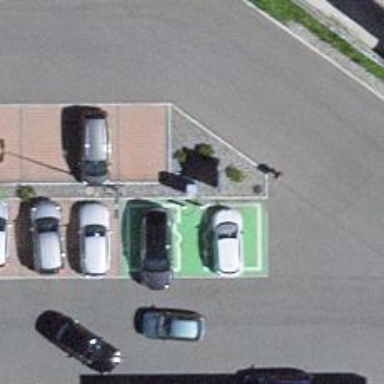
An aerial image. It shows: Charging station.